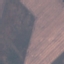
Land use / land cover: AnnualCrop